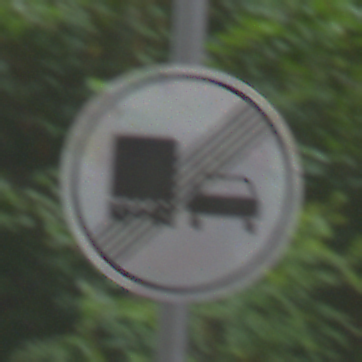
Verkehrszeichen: EndeUeberholverbotKraftfahrzeuge
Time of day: MorningAfternoon
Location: Outdoor (Urban)
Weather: Overcast
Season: NotSpecified
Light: Natural